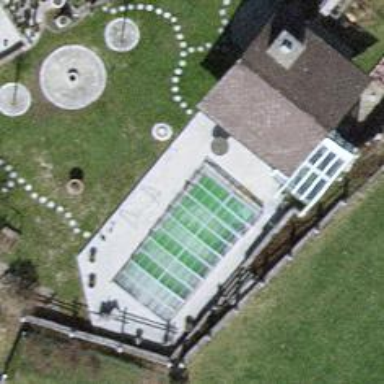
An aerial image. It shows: Swimming pool located in leisure land.